Question: I am new to wxPython and would like to use it to build a simple dynamic UI which conditionally show and hide some drop-down boxes, which can be done easily in jQuery.
So from my first level combo-box, if a user choose 'Op1_1', a second level combo-box A will appear. On the other hand, if 'Op1_2' is selected, at the same location, a different second level combo-box B will be generated.
1. Question 1: I am able to add a second level combo-box box on the fly, but its location is not correct. From the attached figure, you can see it always goes to the top left. Is there a way to re-position this?
2. Question 2: If the first second combo-box A is generated, then the user chooses 'Op1_2', theoretically, combo-box B will replace combo-box A. But I ran into an error wxGridBagSizer::Add(): An item is already at that position. How to destroy a previously built box?
3. Question 3: Is there a way to integrate wxPython and jQuery, which could make my life easier....

'''
import wx
class landing_frame(wx.Frame):
def __init__(self, parent, title):
super(landing_frame, self).__init__(parent, title=title,
size=(450, 350))
self.font1 = wx.Font(18, wx.DECORATIVE, wx.ITALIC, wx.BOLD)
self.InitUI()
self.Centre()
self.Show()
def InitUI(self):
self.panel = wx.Panel(self)
self.sizer = wx.GridBagSizer(5, 5)
self.text1 = wx.StaticText(self.panel, label="Welcome!")
self.sizer.Add(self.text1, pos=(0, 0), flag=wx.TOP|wx.LEFT|wx.BOTTOM, border=15)
line = wx.StaticLine(self.panel)
self.sizer.Add(line, pos=(1, 0), span=(1, 5), flag=wx.EXPAND|wx.BOTTOM, border=10)
self.text2 = wx.StaticText(self.panel, label="First Level Dropdown")
self.sizer.Add(self.text2, pos=(2, 0), flag=wx.LEFT, border=10)
self.sampleList = ['Op1_1', 'Op1_2']
self.combo = wx.ComboBox(self.panel, 30, choices=self.sampleList)
self.combo.Bind(wx.EVT_COMBOBOX, self.EvtComboBox)
self.sizer.Add(self.combo, pos=(2, 1), span=(1, 2), flag=wx.TOP|wx.EXPAND, border=5)
self.panel.SetSizer(self.sizer)
def EvtComboBox(self, event):
self.user_choice = event.GetString()
if self.user_choice == "Op1_1":
self.sampleList_ss1 = ['Op2_1_1', 'Op2_1_2', 'Op2_1_3']
self.combo_ss1 = wx.ComboBox(self.panel, 31, choices=self.sampleList_ss1)
self.combo_ss1.Bind(wx.EVT_COMBOBOX, self.EvtComboBox)
self.sizer.Add(self.combo_ss1, pos=(3, 1), span=(1, 2), flag=wx.TOP|wx.EXPAND, border=5)
self.panel.SetSizer(self.sizer)
if self.user_choice == "Op1_2":
self.sampleList_ss2 = ['Op2_2_1', 'Op2_2_2', 'Op2_2_3']
self.combo_ss2 = wx.ComboBox(self.panel, 31, choices=self.sampleList_ss2)
self.combo_ss2.Bind(wx.EVT_COMBOBOX, self.EvtComboBox)
self.sizer.Add(self.combo_ss2, pos=(3, 1), span=(1, 2), flag=wx.TOP|wx.EXPAND, border=5)
self.panel.SetSizer(self.sizer)
if __name__ == '__main__':
app = wx.App(redirect=False, filename="mylogfile.txt")
landing_frame(None, title="Test")
app.MainLoop()
'''
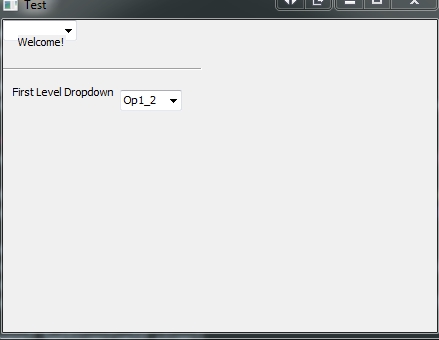
Answer: A method you could use is to create the 2nd combo and hide it.
when a selection is made on the 1st combo, show the 2nd combo and change its choices to suit.
'''
import wx
class landing_frame(wx.Frame):
def __init__(self, parent, title):
super(landing_frame, self).__init__(parent, title=title,
size=(450, 350))
self.font1 = wx.Font(18, wx.DECORATIVE, wx.ITALIC, wx.BOLD)
self.InitUI()
self.Centre()
self.Show()
def InitUI(self):
self.panel = wx.Panel(self)
self.sizer = wx.GridBagSizer(5, 5)
self.text1 = wx.StaticText(self.panel, label="Welcome!")
self.sizer.Add(
self.text1, pos=(0, 0),
flag=wx.TOP | wx.LEFT | wx.BOTTOM, border=15)
line = wx.StaticLine(self.panel)
self.sizer.Add(
line, pos=(1, 0), span=(1, 5),
flag=wx.EXPAND | wx.BOTTOM, border=10)
self.text2 = wx.StaticText(self.panel, label="First Level Dropdown")
self.sizer.Add(self.text2, pos=(2, 0), flag=wx.LEFT, border=10)
self.sampleList = ['', 'Op1_1', 'Op1_2']
self.combo1 = wx.ComboBox(self.panel, choices=self.sampleList)
self.combo1.Bind(wx.EVT_COMBOBOX, self.on_combo1)
self.sizer.Add(
self.combo1, pos=(2, 1), span=(1, 2), flag=wx.TOP | wx.EXPAND,
border=5)
self.combo2 = wx.ComboBox(self.panel)
self.combo2.Bind(wx.EVT_COMBOBOX, self.on_combo2)
self.sizer.Add(
self.combo2, pos=(3, 1), span=(1, 2), flag=wx.TOP | wx.EXPAND,
border=5)
self.panel.SetSizer(self.sizer)
self.Layout()
wx.CallAfter(self.combo2.Show, False)
def on_combo1(self, event):
self.user_choice = event.GetString()
if self.user_choice == '':
self.combo2.Show(False)
self.combo2.Clear()
return
self.combo2.Show(True)
if self.user_choice == "Op1_1":
self.combo2.SetItems(('Op2_1_1', 'Op2_1_2', 'Op2_1_3'))
elif self.user_choice == "Op1_2":
self.combo2.SetItems(('Op2_2_1', 'Op2_2_2', 'Op2_2_3'))
def on_combo2(self, event):
print '2nd combo choice: {}'.format(event.GetString())
if __name__ == '__main__':
app = wx.App(redirect=False)
landing_frame(None, title="Test")
app.MainLoop()
'''